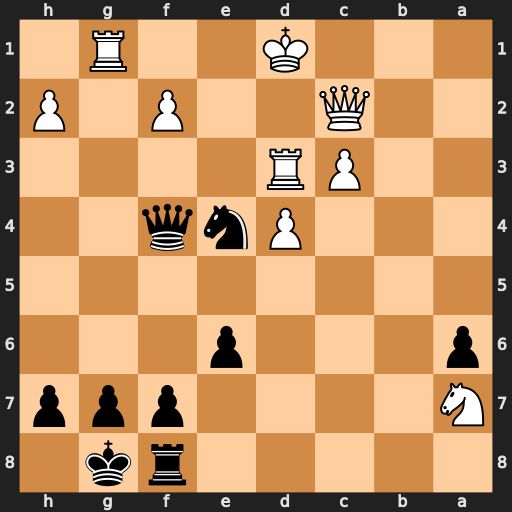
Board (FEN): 5rk1/N4ppp/p3p3/8/3Pnq2/2PR4/2Q2P1P/3K2R1
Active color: b
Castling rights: -
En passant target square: -
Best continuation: Nxf2+ Ke1 Nxd3+